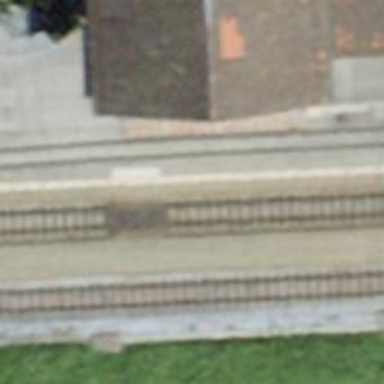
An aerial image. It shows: Narrow-gauge railway siding with contact lines for electrification.